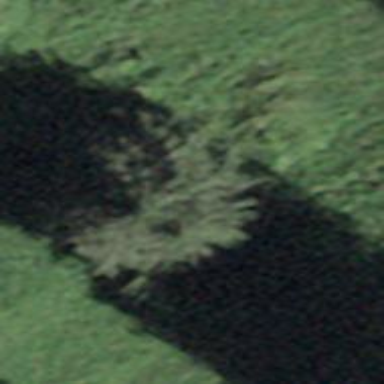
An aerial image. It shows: Beautiful tree in nature.